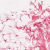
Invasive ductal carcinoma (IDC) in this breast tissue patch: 0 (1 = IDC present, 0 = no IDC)